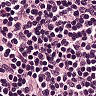
Metastatic tissue present: no